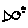
Label: fish